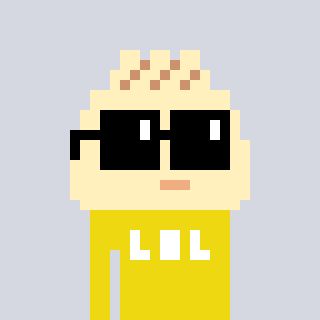
a pixel art character with square black sunglasses, a porkbao-shaped head and a yellow-colored body on a cool background